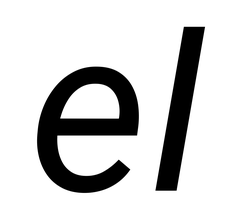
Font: Roboto-Italic_Italic